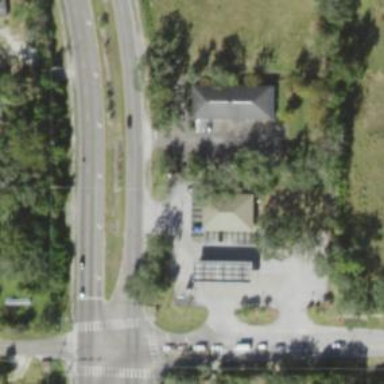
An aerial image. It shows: Convenience shop.